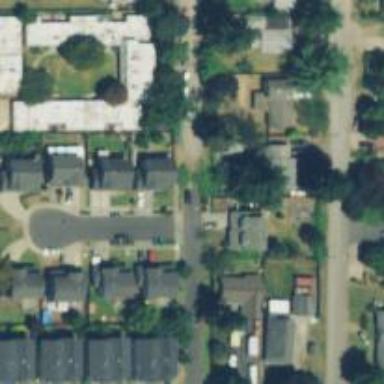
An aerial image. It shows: Residential road with sidewalk on the left side.